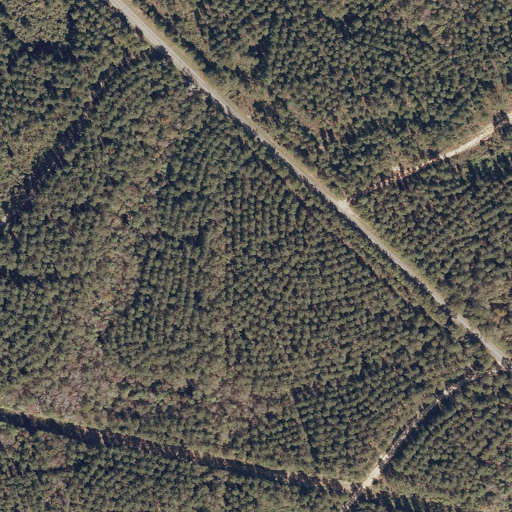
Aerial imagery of ridge(s) in Mississippi named Pistol Ridge containing evergreen forest, open development, low intensity development, woody wetlands, and grassland